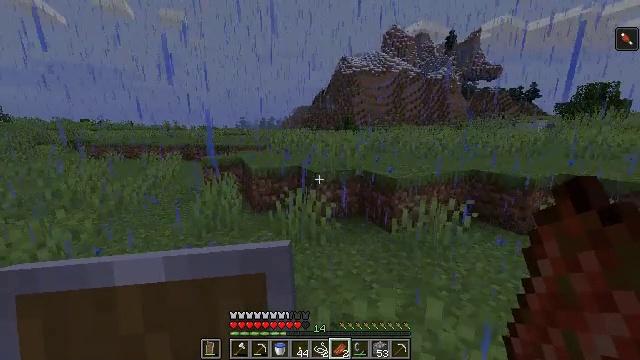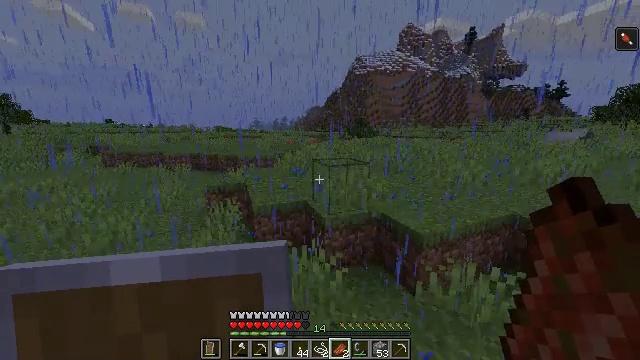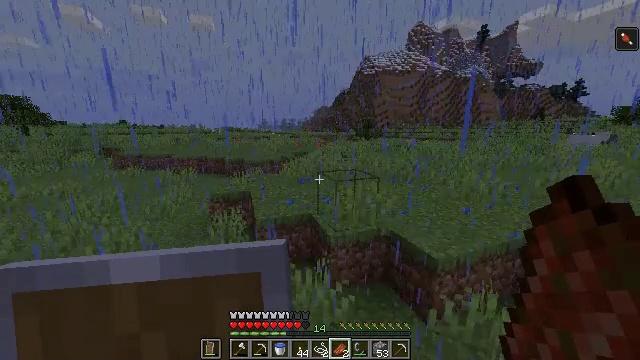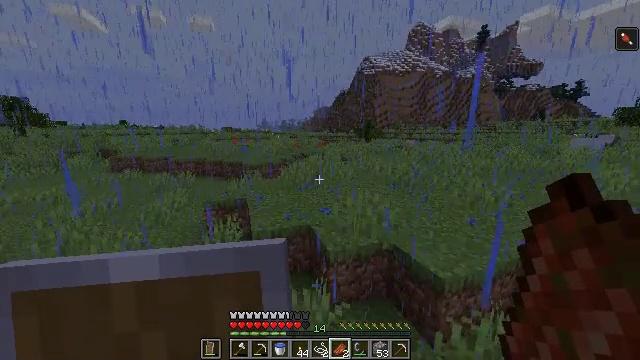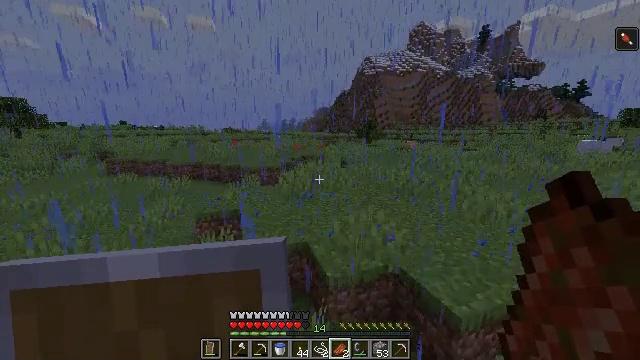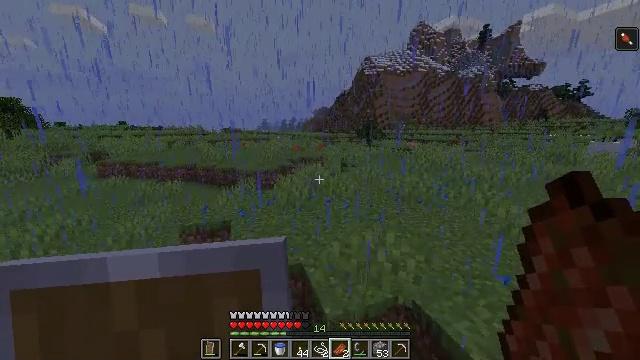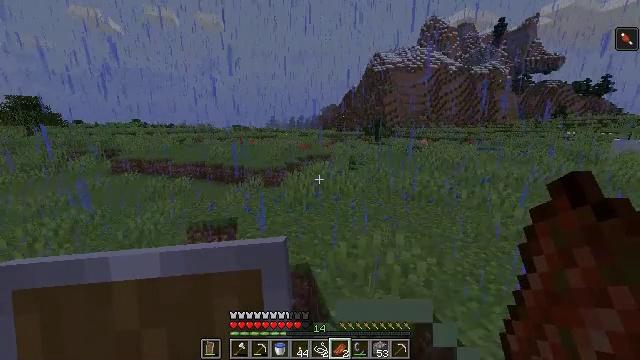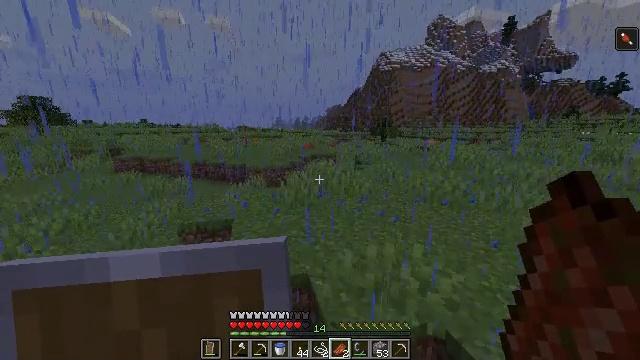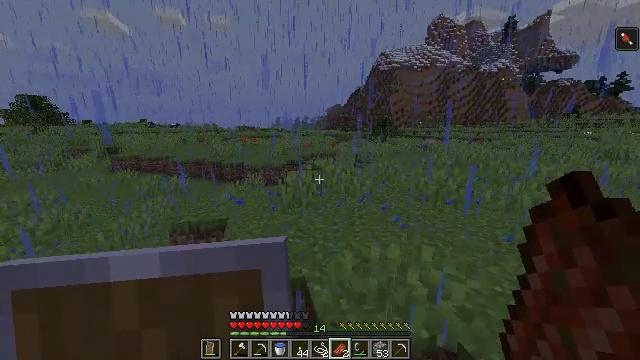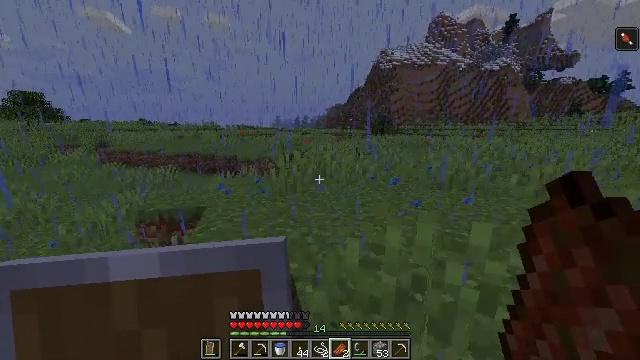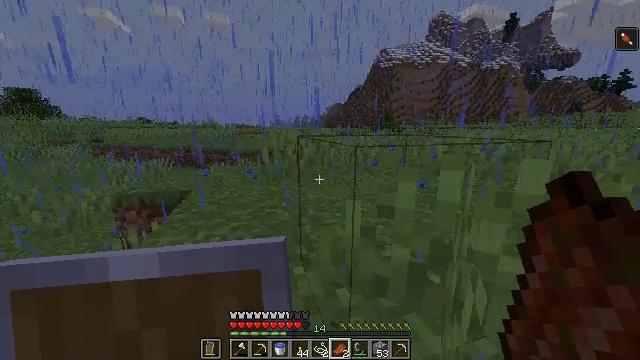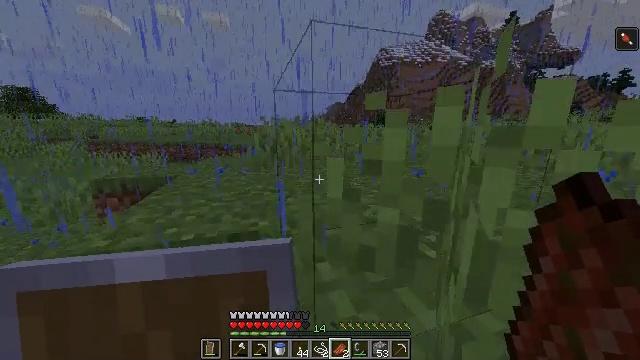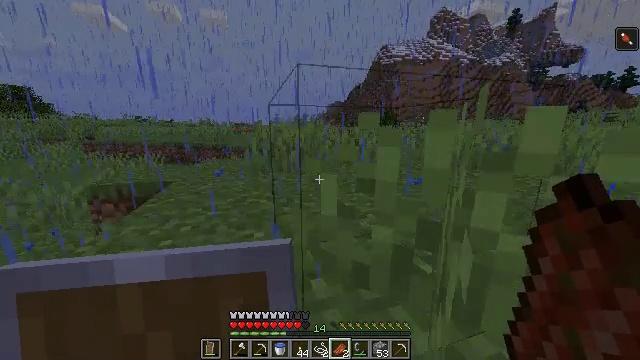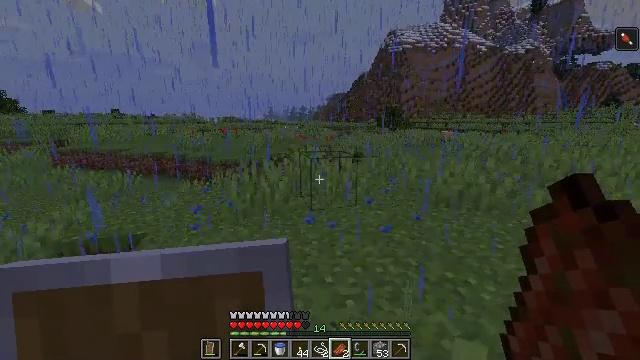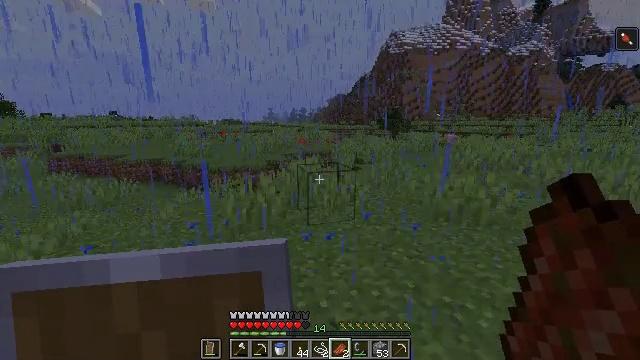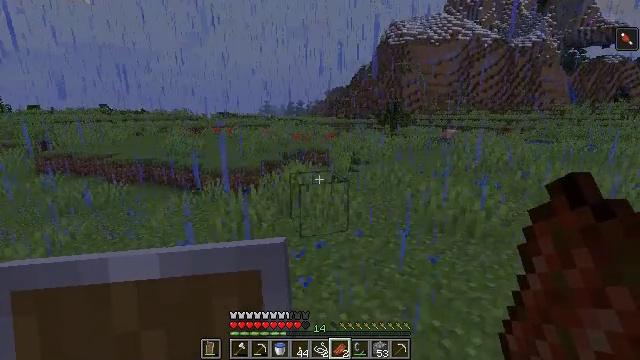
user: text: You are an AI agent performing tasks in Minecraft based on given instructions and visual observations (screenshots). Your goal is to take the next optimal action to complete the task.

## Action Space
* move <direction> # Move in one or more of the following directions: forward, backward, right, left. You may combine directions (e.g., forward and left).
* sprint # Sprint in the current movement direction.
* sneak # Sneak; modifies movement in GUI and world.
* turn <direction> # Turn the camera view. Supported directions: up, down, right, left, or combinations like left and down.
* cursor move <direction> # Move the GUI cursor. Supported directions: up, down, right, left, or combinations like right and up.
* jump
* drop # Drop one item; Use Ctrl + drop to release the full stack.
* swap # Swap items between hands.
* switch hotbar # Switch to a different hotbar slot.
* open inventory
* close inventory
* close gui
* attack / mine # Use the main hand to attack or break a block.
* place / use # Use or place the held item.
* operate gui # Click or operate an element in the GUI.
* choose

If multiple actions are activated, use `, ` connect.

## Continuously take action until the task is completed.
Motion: motion action
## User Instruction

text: Gather the yellow bed by attacking it.
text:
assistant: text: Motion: move forward, sprint, turn left, jump
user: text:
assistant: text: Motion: move forward, sprint, turn left, jump
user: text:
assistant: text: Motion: move forward, sprint, jump
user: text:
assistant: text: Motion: move forward, sprint, jump
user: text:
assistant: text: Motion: move forward, sprint, jump
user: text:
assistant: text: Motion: move forward, sprint, turn left, jump
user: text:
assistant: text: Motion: move forward, sprint, turn left, jump
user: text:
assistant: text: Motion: move forward, sprint, jump
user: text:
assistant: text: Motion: move forward, sprint, jump
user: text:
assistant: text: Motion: move forward, sprint, jump
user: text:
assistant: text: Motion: move forward, sprint, jump
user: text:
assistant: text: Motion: move forward, sprint, jump
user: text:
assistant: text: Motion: move forward, sprint, jump
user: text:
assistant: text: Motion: move forward, jump
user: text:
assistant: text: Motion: move forward, turn down, jump
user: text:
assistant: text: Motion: move forward, turn right, jump
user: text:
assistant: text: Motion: move forward, turn right, jump
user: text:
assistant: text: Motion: move forward, sprint, turn right, jump
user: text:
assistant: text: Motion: move forward, sprint, jump
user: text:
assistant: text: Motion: move forward, sprint, jump
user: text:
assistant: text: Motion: move forward, sprint, turn right, jump
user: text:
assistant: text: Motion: move forward, sprint, jump
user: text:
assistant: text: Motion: move forward, sprint, jump
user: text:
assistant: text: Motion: move forward, sprint, jump
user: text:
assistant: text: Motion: move forward, jump
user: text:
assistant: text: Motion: move forward, jump
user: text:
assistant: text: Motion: move forward, jump
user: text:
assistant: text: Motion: move forward, jump
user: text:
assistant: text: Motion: move forward, jump
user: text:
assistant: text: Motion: move forward, sprint, jump